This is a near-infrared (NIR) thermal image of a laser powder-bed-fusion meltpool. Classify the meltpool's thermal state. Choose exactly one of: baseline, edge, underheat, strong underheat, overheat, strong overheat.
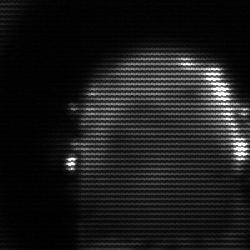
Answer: baseline